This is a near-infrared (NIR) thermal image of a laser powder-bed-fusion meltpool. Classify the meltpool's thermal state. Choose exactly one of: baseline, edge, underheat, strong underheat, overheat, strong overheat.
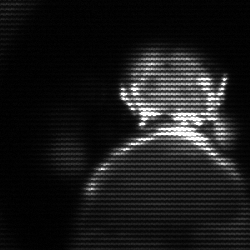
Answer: baseline